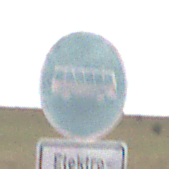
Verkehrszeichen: Busssonderstreifen
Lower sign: BesondereFahrzeugeUndTransportgueter11
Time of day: Midday
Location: Outdoor (Nature)
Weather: PartlyCloudy
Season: NotSpecified
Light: Natural